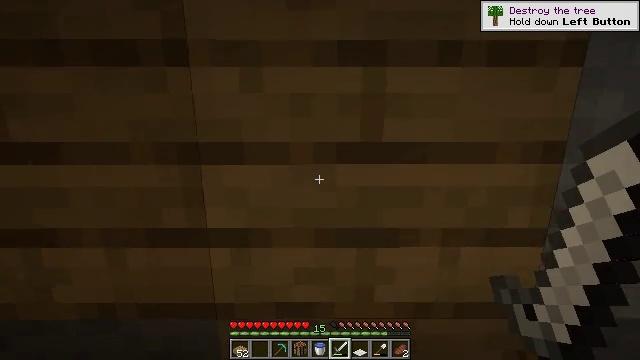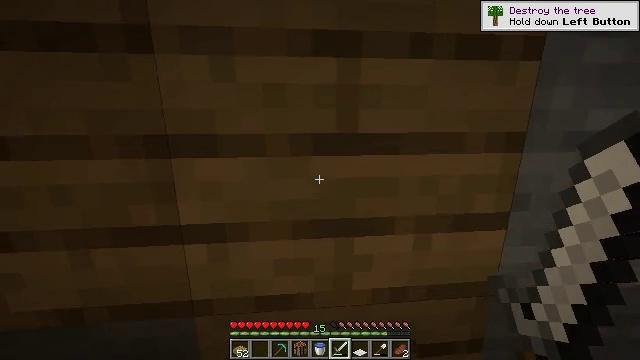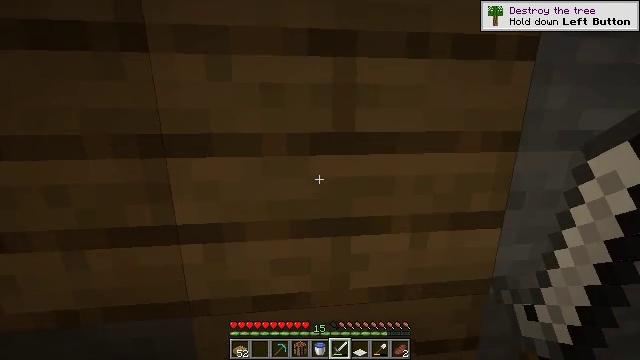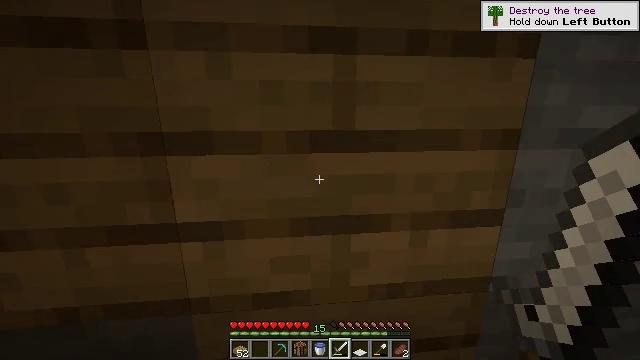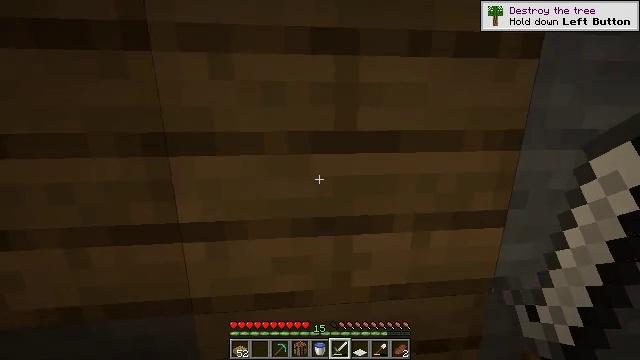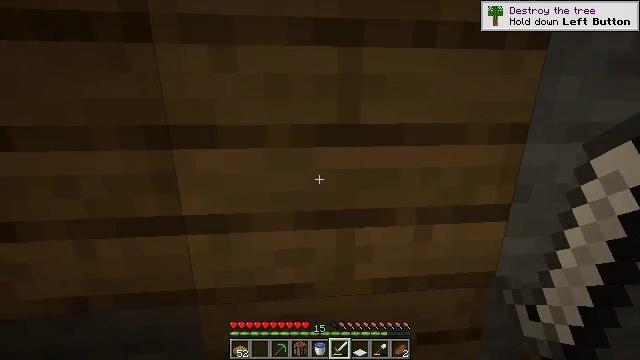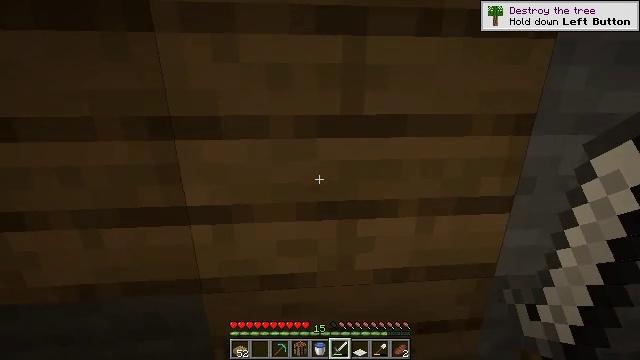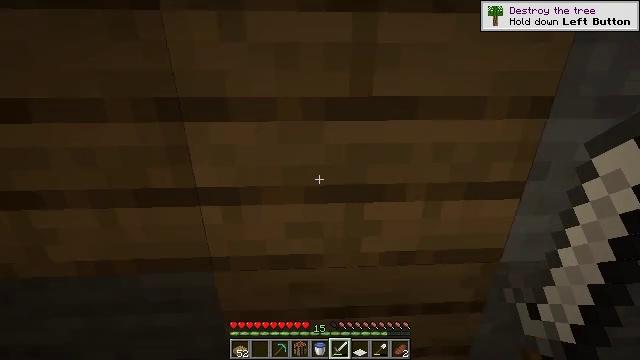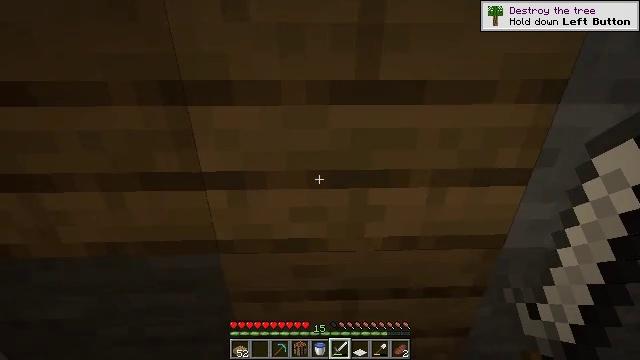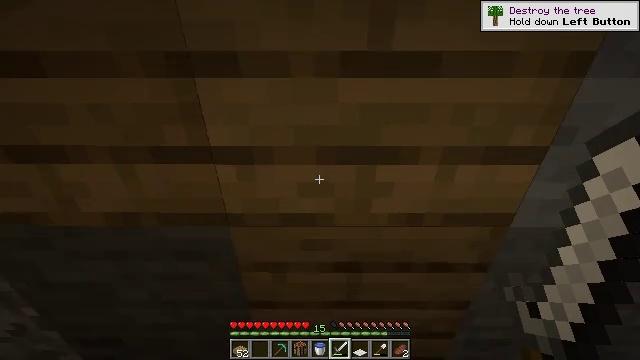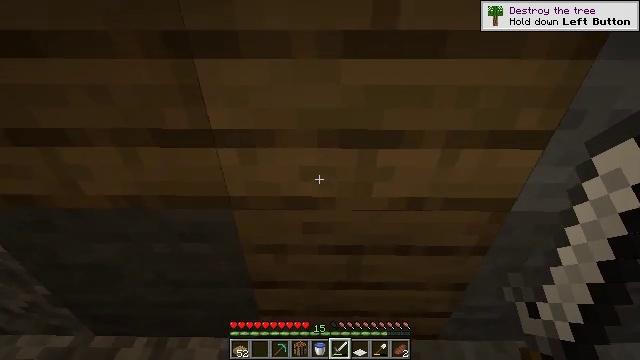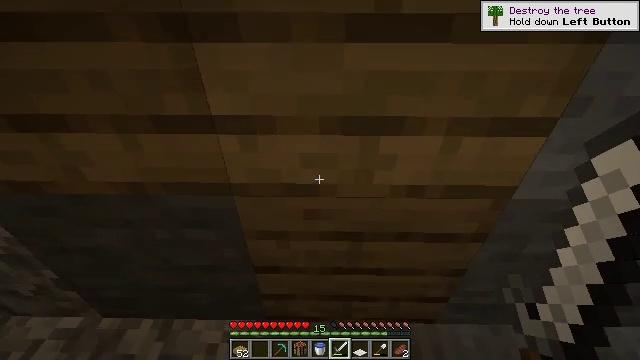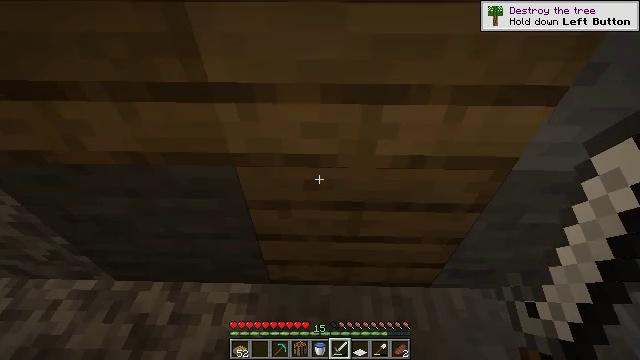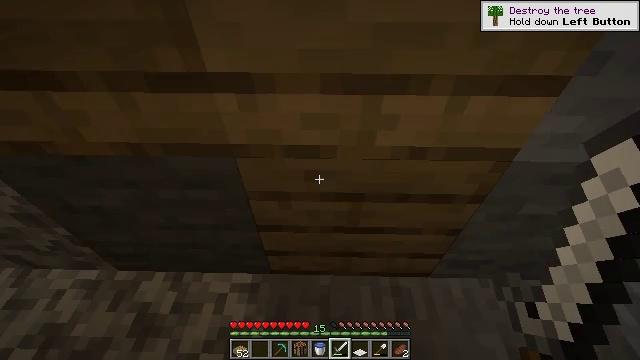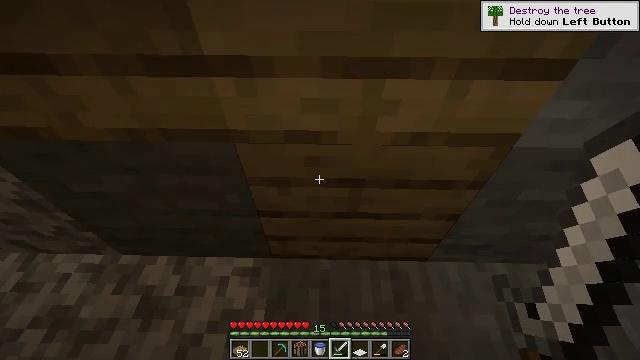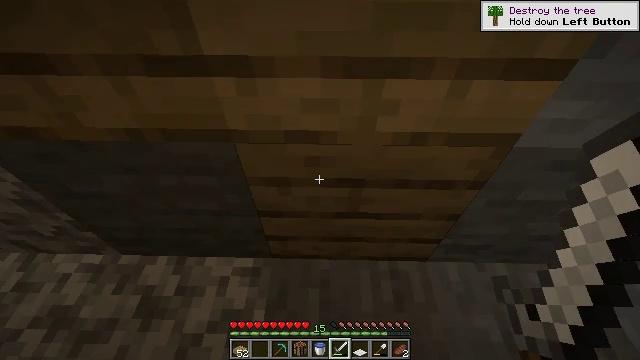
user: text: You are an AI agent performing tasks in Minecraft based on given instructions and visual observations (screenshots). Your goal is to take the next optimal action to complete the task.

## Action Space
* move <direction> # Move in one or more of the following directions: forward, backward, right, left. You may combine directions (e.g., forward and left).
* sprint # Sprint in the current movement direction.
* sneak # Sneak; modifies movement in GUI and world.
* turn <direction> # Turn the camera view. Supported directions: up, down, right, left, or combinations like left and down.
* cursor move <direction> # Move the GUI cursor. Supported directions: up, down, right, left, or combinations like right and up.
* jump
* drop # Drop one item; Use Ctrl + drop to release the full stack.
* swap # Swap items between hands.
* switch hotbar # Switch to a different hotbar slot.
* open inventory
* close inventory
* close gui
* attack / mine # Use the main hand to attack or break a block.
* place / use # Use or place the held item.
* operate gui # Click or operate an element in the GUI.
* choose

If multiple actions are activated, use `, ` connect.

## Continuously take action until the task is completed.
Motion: motion action
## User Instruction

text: Gather some oak planks.
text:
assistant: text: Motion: turn right and down
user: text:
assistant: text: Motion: no_op
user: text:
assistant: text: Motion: no_op
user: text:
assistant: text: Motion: no_op
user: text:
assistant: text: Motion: turn down
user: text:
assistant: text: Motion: turn down
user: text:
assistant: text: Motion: turn left and down
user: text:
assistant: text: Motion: turn left and down
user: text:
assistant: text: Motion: turn left and down
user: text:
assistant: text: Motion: turn down
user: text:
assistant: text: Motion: turn down
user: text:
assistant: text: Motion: turn down
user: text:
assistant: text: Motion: turn down
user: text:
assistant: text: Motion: turn down
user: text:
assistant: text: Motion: no_op
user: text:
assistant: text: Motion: no_op
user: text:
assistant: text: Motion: no_op
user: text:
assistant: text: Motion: no_op
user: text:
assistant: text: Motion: no_op
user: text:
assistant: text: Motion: no_op
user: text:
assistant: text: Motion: no_op
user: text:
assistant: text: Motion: no_op
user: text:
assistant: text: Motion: no_op
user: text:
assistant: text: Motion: no_op
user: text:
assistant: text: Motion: no_op
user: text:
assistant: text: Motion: no_op
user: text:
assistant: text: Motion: no_op
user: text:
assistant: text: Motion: no_op
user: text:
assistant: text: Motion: no_op
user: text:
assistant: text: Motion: no_op